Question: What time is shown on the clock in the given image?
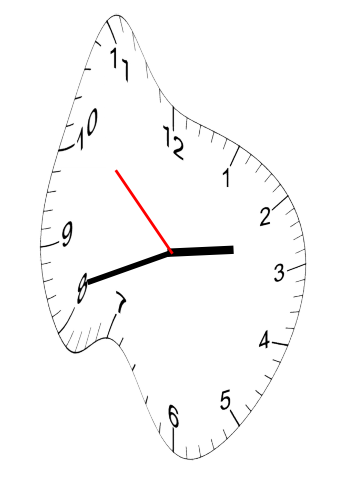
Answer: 02:41:52